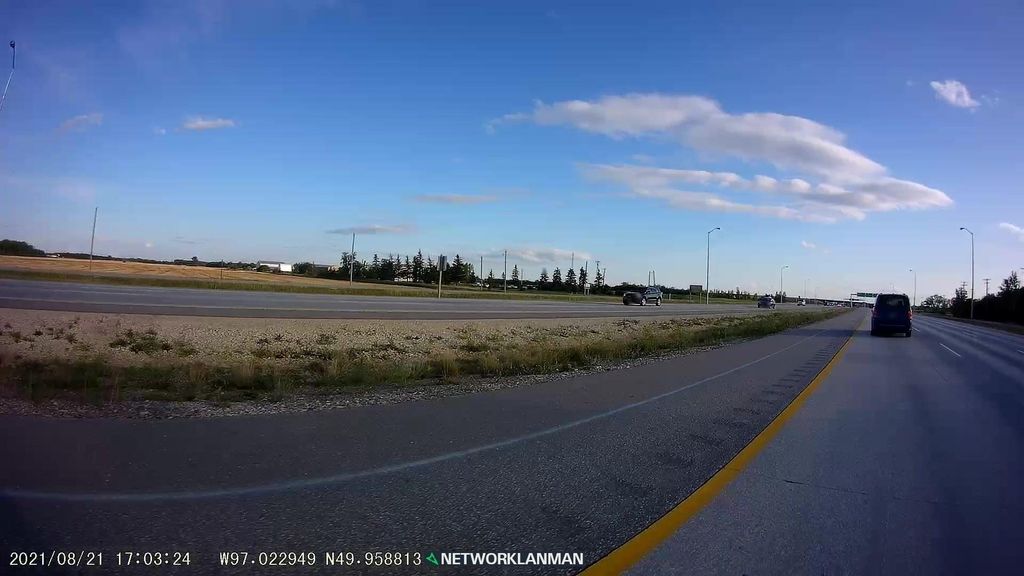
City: winnipeg